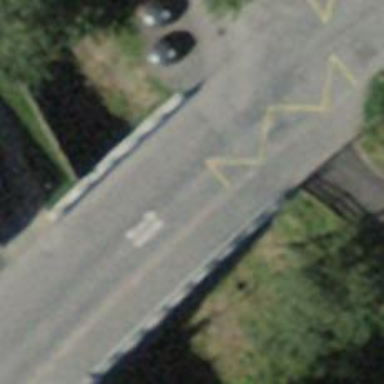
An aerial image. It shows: Tertiary road passing over bridge.